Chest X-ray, AP view. Patient: 50 years old, sex M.
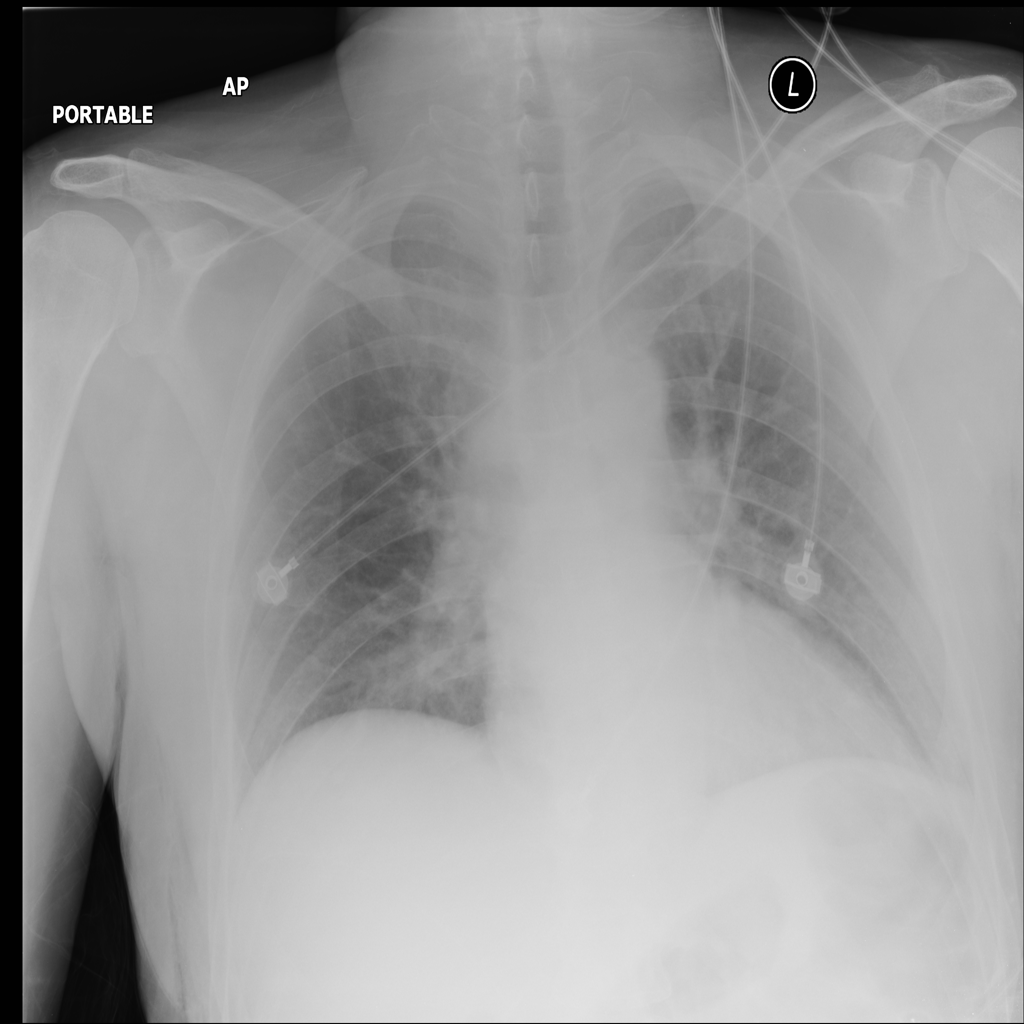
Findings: No Finding